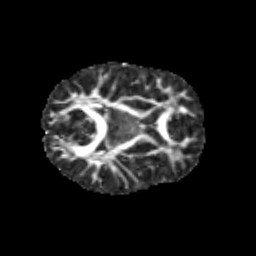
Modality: FA
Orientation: axial
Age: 11
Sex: male
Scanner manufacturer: siemens
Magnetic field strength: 3 T
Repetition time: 3.8 s
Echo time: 0.07 s